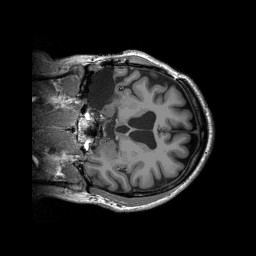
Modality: T1w
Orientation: coronal
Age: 42
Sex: male
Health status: ill